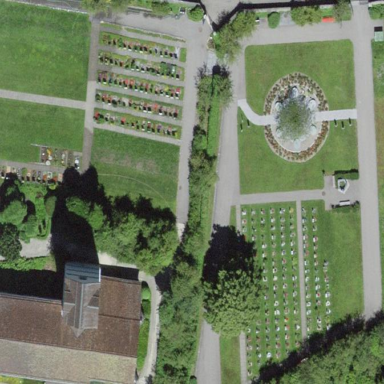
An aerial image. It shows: Cemetery.